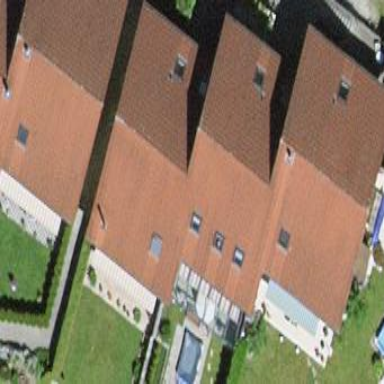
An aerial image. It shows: House with gabled roof oriented across.